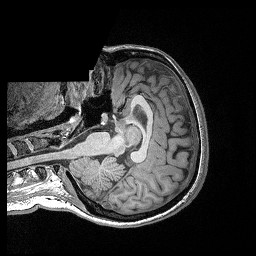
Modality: T1w
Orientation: axial
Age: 25
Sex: female
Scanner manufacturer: siemens
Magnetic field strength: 3 T
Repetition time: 2.4 s
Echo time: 0.03 s